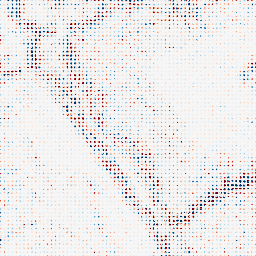
Category: wavelet
Decomposition family: wavelet_reverse_biorthogonal
Decomposition parameters: wavelet: rbio3.5
level: 2
Upsampling method: sinc_blackman
Upsampling parameters: scale: 8
kernel_size: 4
Upsampling scale: 8